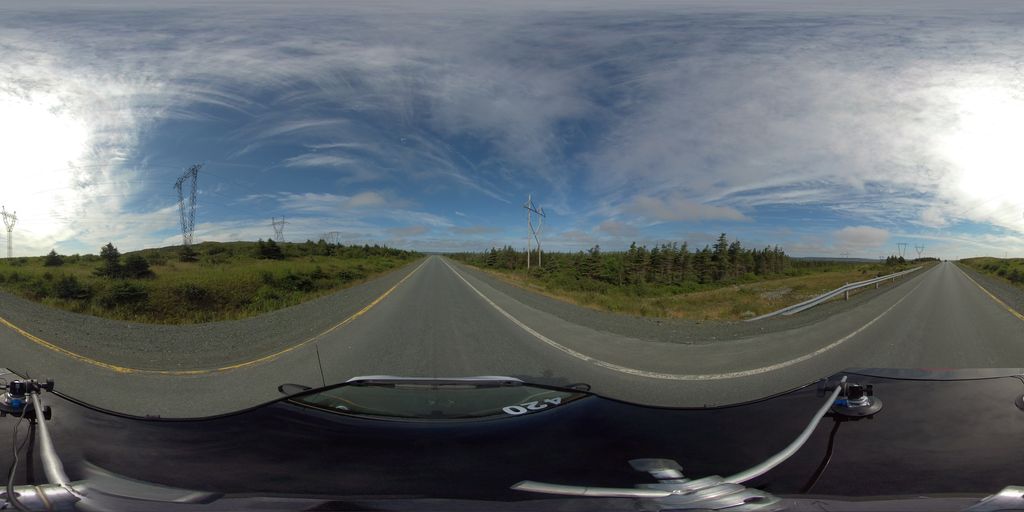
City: st_johns